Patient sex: M
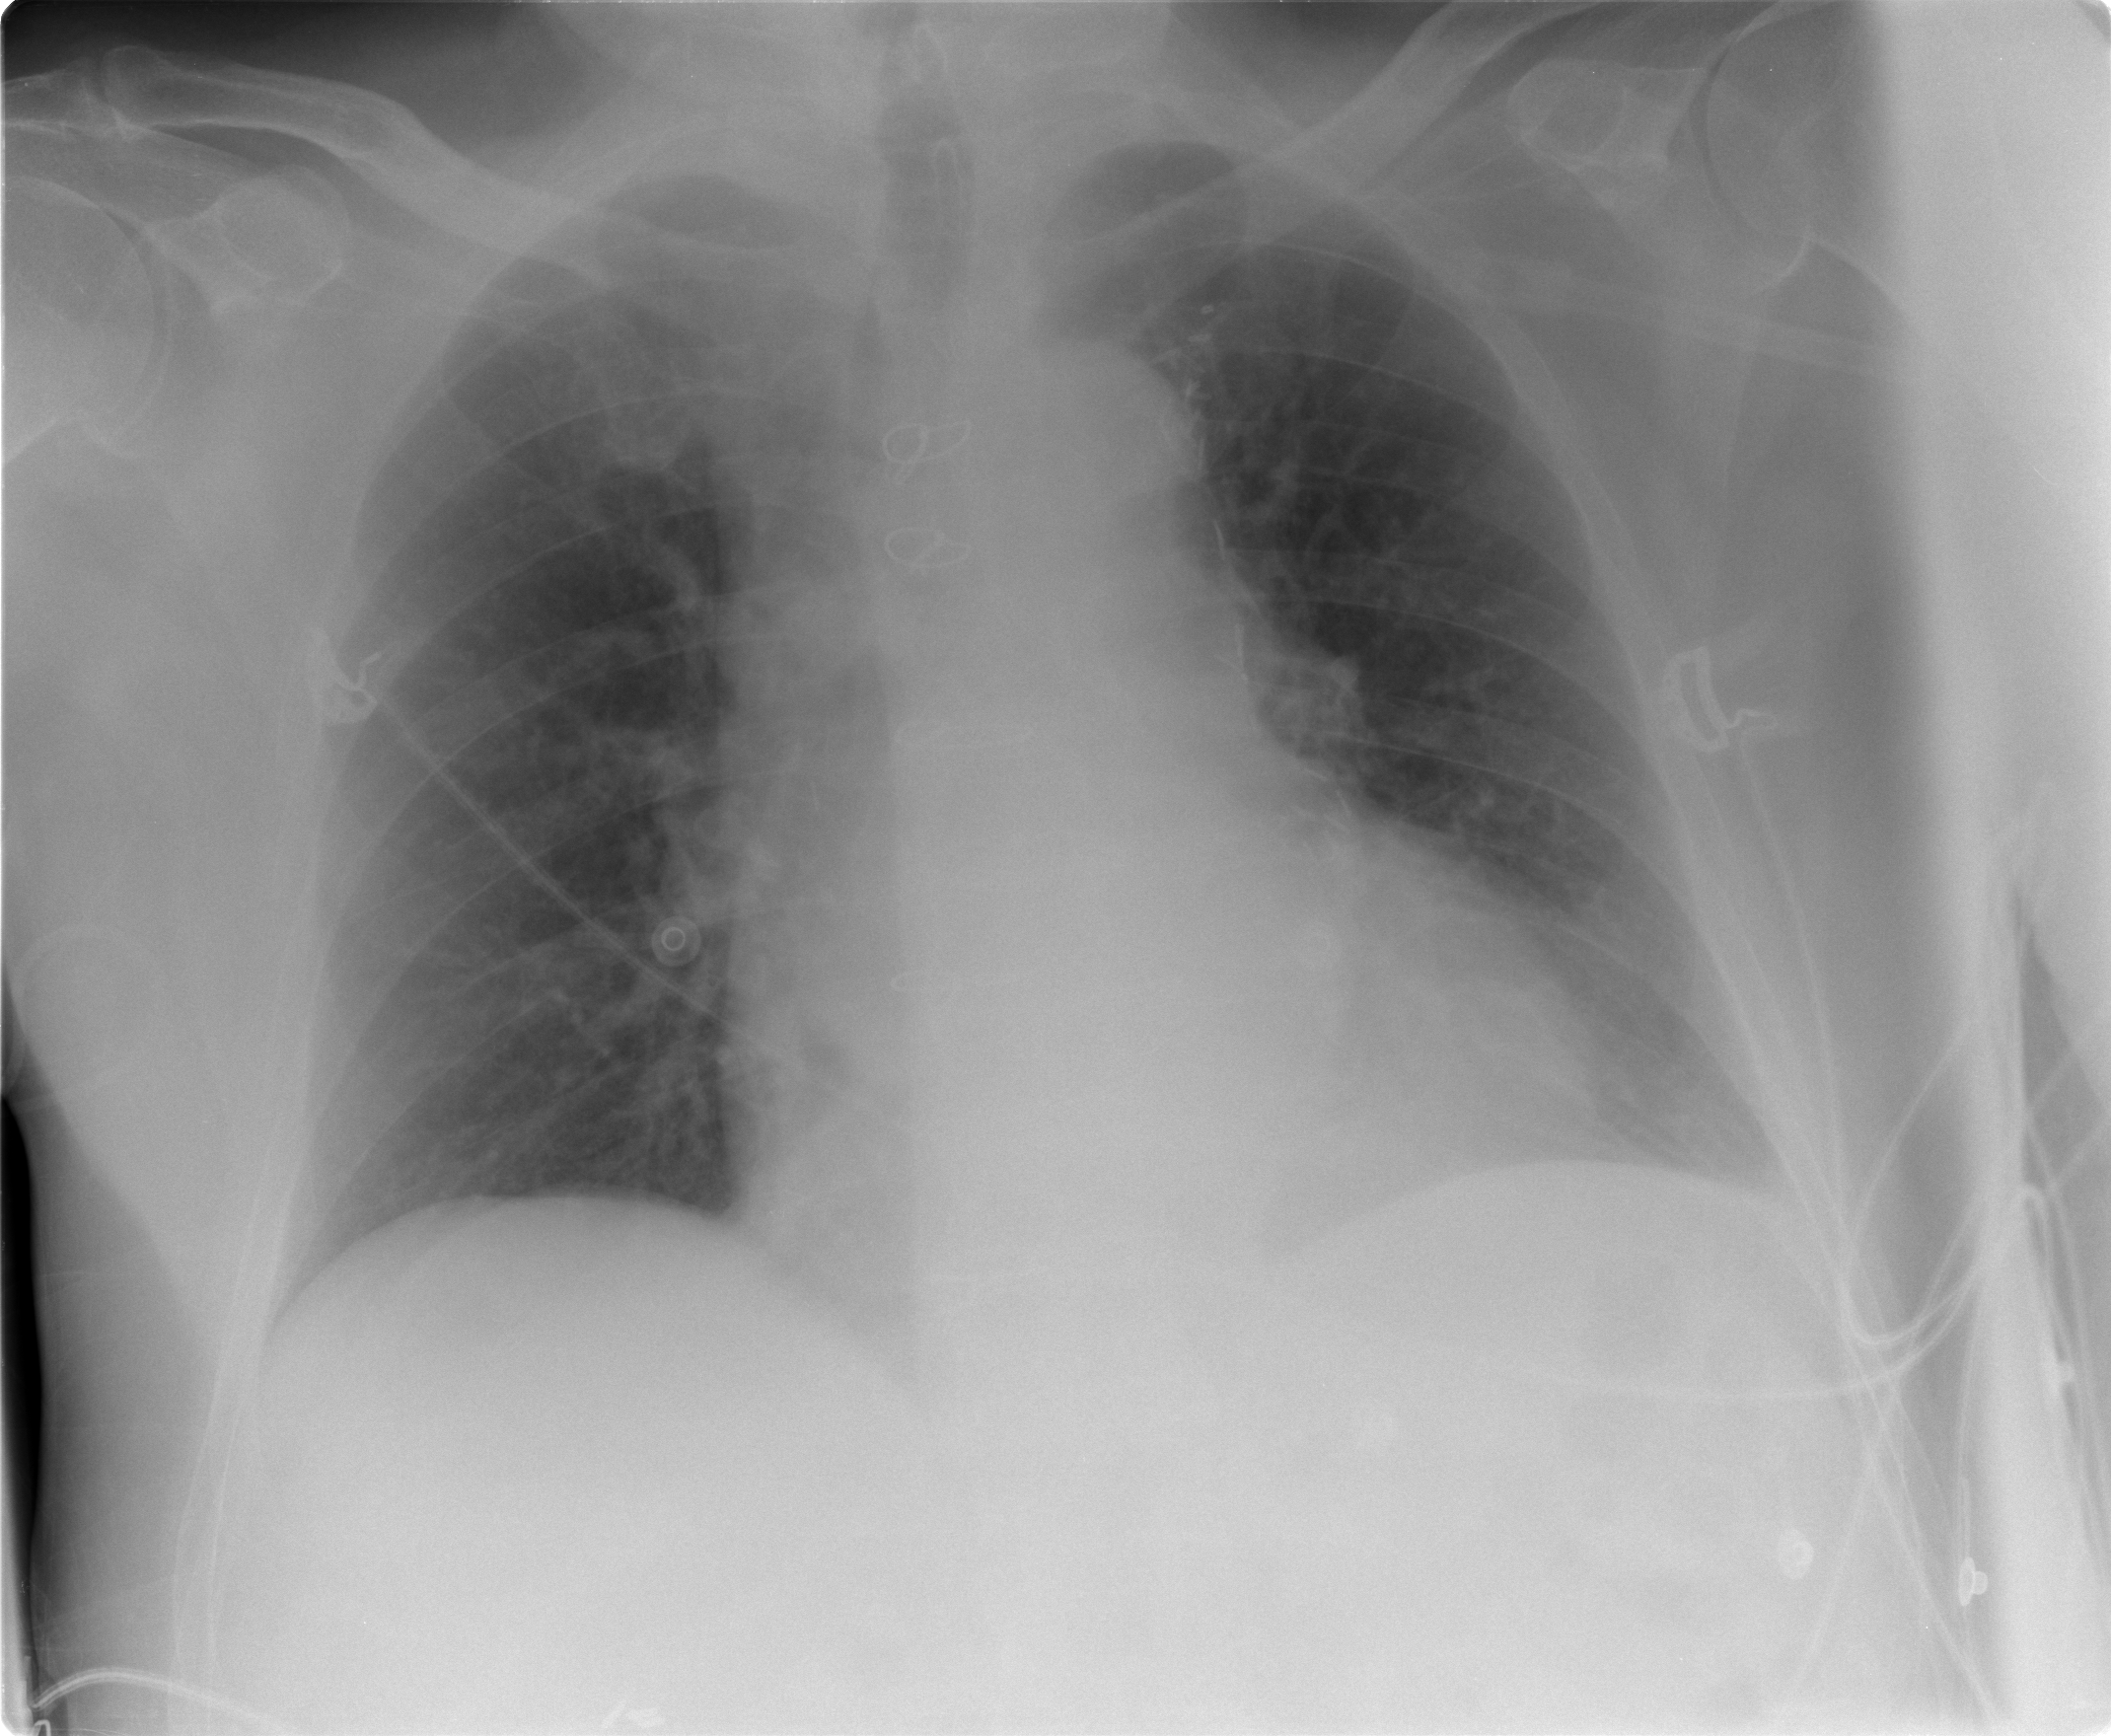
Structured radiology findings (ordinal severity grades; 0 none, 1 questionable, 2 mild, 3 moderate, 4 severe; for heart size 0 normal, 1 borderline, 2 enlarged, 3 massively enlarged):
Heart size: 2
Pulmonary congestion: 2
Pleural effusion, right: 0
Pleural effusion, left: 0
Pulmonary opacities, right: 0
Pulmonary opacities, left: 0
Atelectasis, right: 0
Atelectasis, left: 0